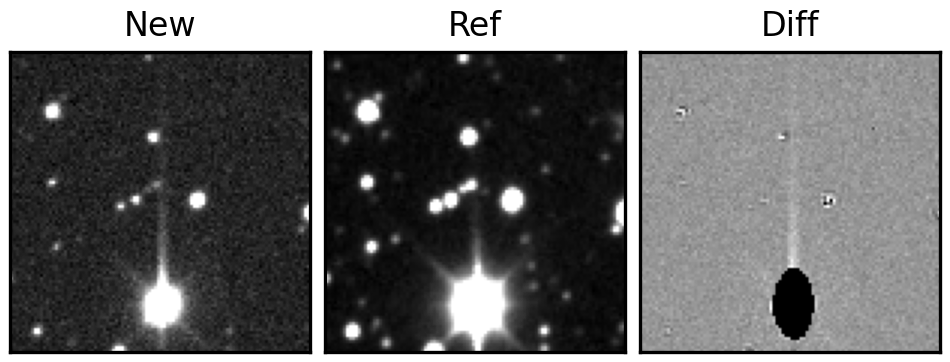
Label: bogus